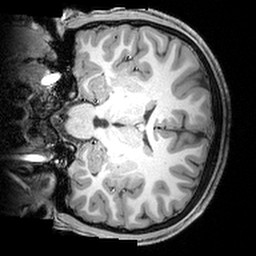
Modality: T1w
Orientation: coronal
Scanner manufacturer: siemens
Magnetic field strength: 3 T
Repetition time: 1.9 s
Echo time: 0.00397 s